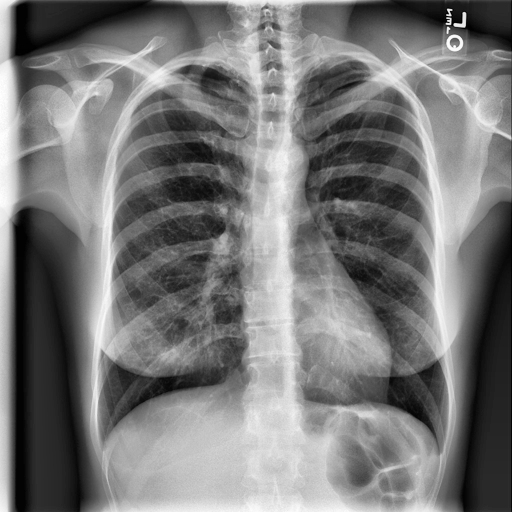
Finding: NORMAL